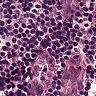
Metastatic tissue present: no